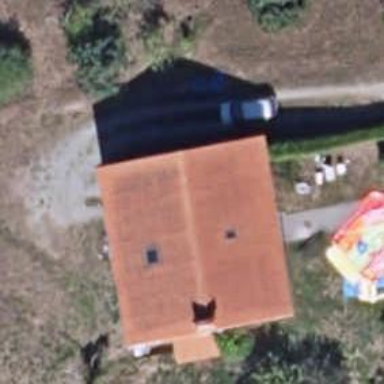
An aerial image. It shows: Simple house.